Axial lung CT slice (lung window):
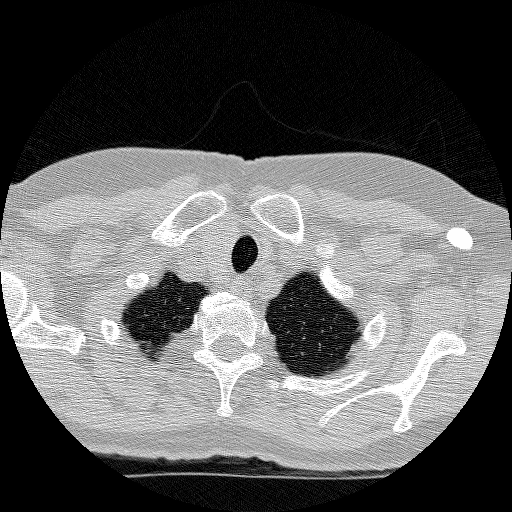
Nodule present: no